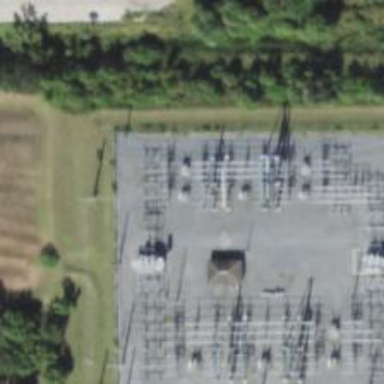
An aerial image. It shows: Switch used for power control.